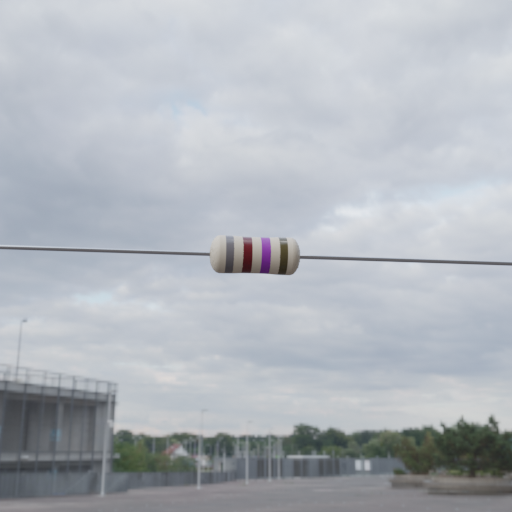
Resistor colour bands (in order): gray, brown, violet, brown